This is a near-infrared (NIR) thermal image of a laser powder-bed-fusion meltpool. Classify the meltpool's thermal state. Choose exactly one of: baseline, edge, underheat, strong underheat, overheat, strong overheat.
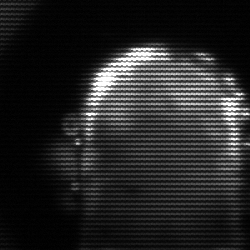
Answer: baseline